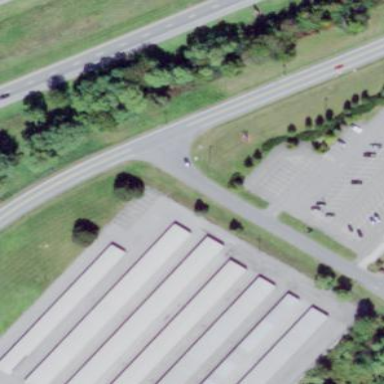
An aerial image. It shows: Warehouse.